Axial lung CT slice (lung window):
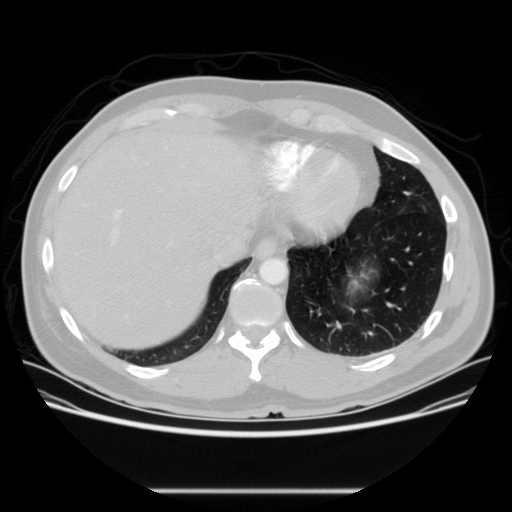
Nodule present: no